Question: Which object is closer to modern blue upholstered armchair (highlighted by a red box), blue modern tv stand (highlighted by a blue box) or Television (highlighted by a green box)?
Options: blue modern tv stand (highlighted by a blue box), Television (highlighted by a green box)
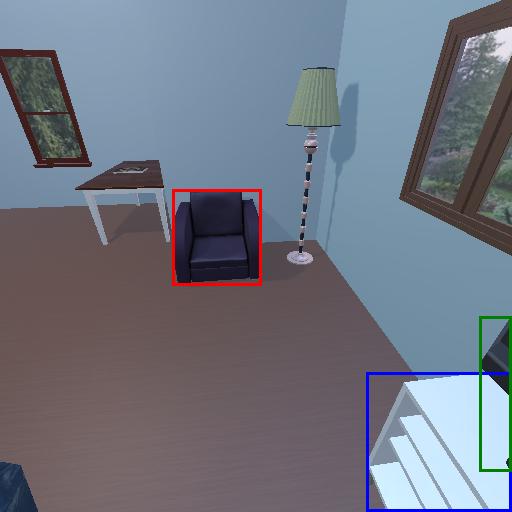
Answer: blue modern tv stand (highlighted by a blue box)